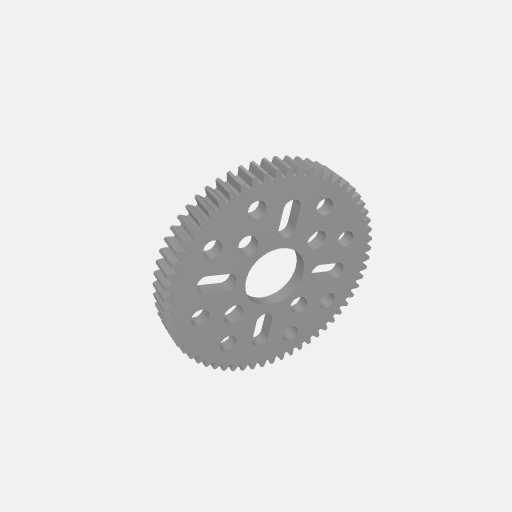
Part: HubMountAluminumGear60T